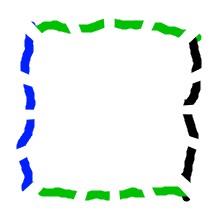
Shape: square